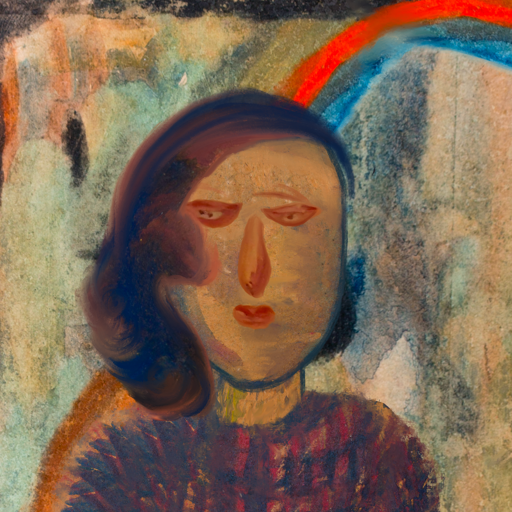
Background: Childish, Head And Neck Front: In_The_Sun, Face Front: Pious_Lady, Bust: In_The_Sun, Hair Front: Mother_And_Son_Son, Head Accessory: Blank, Second Necklace: Blank, Necklace: Blank, Baby: Blank